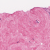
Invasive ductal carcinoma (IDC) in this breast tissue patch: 0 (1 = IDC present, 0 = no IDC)